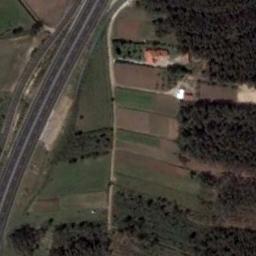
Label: terrace